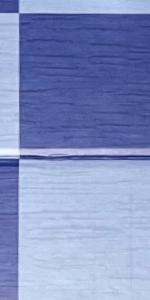
Label: Empty